Question: I'm working on an app wherein I'm allowing the user to add notes and check list like in Google Keep. So the challenging I'm facing right now is once the check list is checked I need to strike the text out. Any idea how to do this?

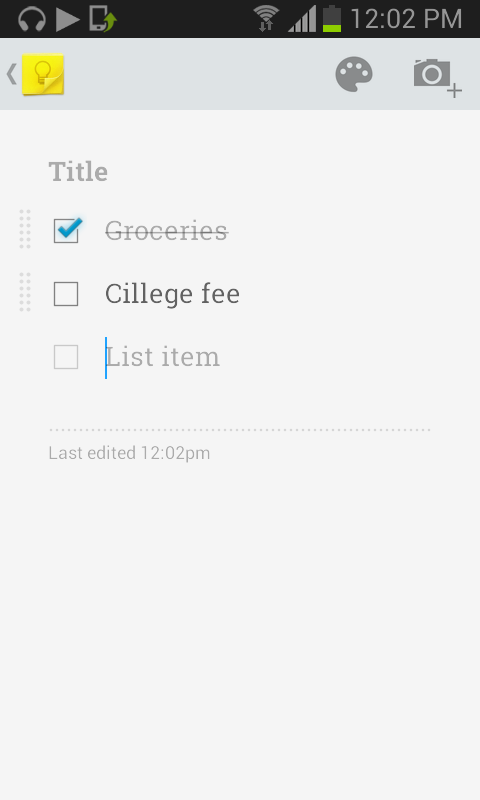
Answer: You can handle the check box click by onCheckedChangedListener in getView method.
Refer this <URL>
And to strike the textview use paint flag
'''
TextView tv=(TextView) v.findViewById(android.R.id.text1);
tv.setPaintFlags(tv.getPaintFlags() | Paint.STRIKE_THRU_TEXT_FLAG);
'''
See this SO <URL>